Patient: sex M, age 61
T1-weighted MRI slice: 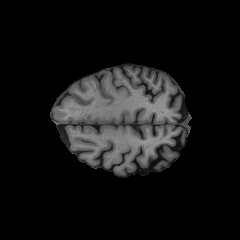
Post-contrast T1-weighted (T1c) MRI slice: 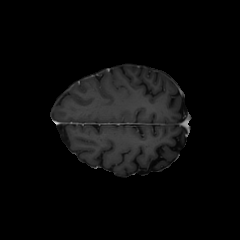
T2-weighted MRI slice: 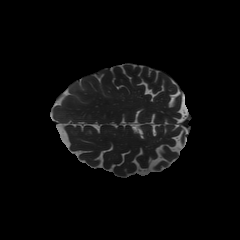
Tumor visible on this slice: no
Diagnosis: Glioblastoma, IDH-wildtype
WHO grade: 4